Question: Count the number of objects in the diagram.
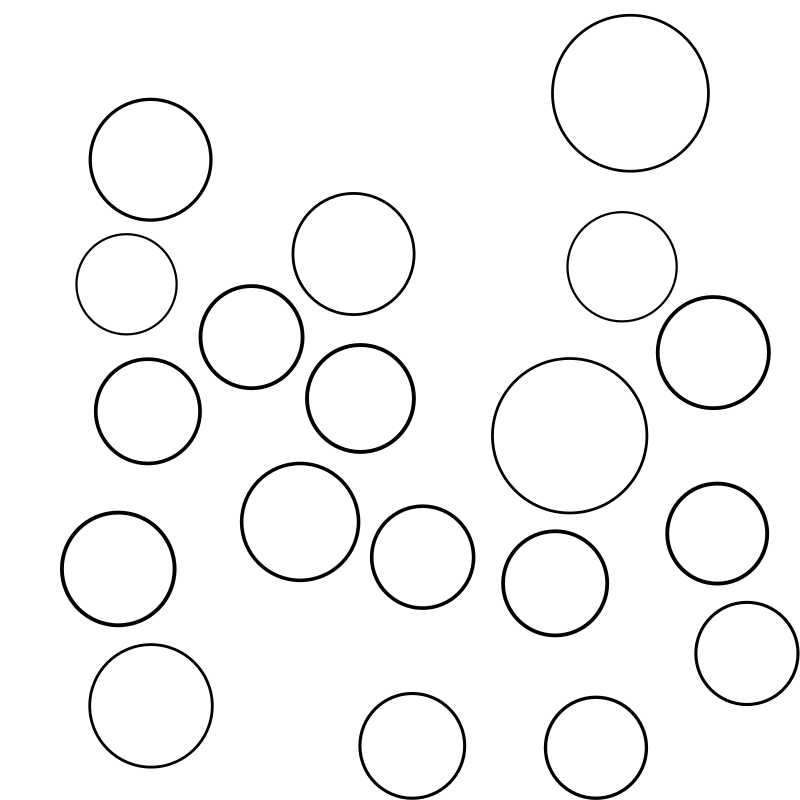
Answer: 19